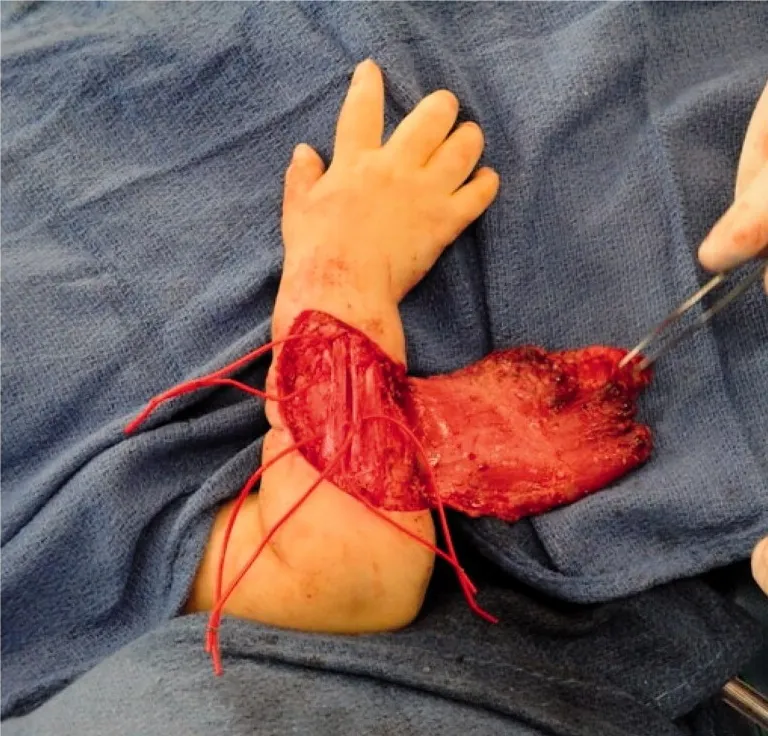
Intra-operative photograph after extensor tenolysis and prior to final flap inset.
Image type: medical_photograph (other_medical_photograph)